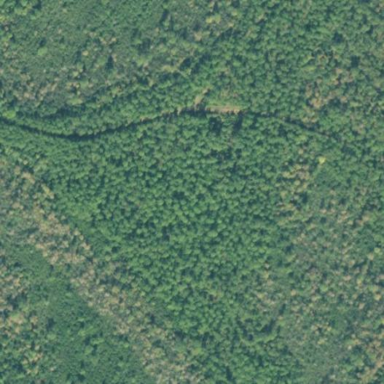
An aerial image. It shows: Forest dominated by needle-leaved trees.